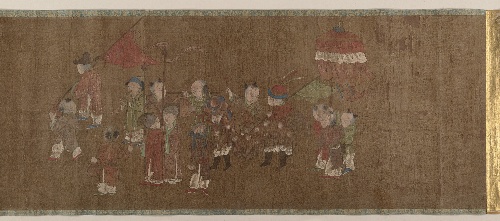
Artist: Unidentified artist
Object type: Handscroll
Classification: Paintings
Medium: Handscroll; ink and color on silk
Culture: China
Period: Ming (1368–1644) or Qing (1644–1911) dynasty
Dimensions: 9 3/4 x 101 1/2 in. (24.8 x 257.8 cm)
Department: Asian Art
Credit line: Gift of Mrs. Edward S. Harkness, 1942
Accession year: 1942
Repository: Metropolitan Museum of Art, New York, NY
Tags: Boys